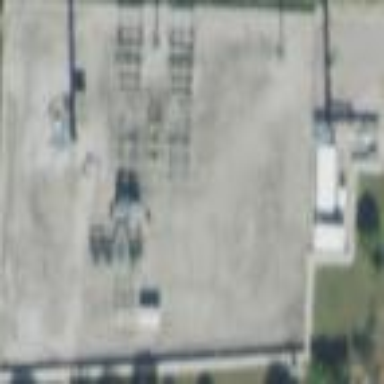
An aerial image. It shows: Fence surrounds transmission level power substation.